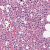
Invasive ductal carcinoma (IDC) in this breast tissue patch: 1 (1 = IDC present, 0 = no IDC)